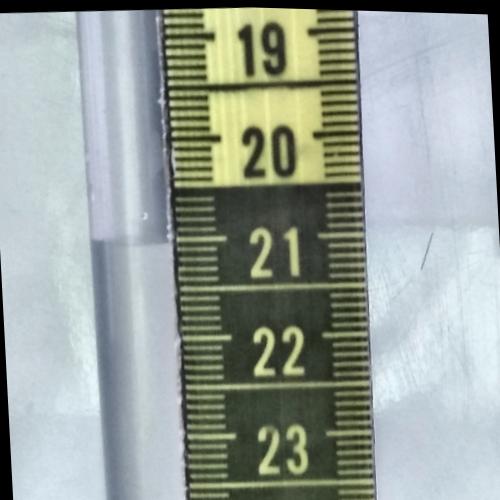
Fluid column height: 21.0 cm